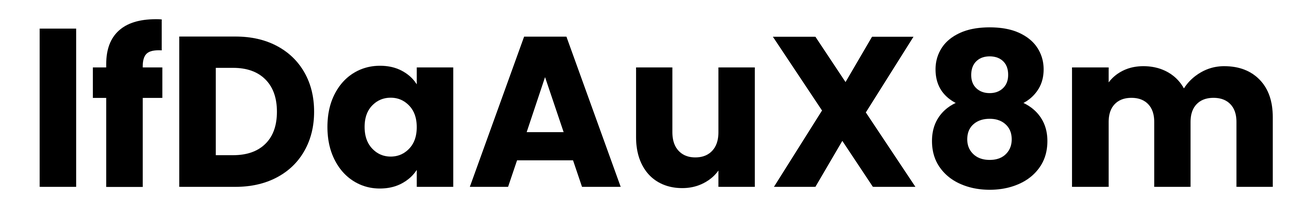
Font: Poppins-Bold